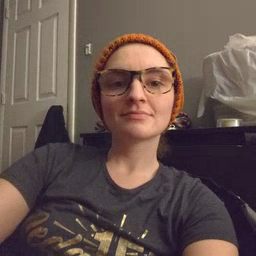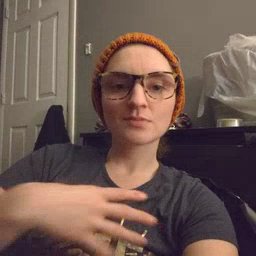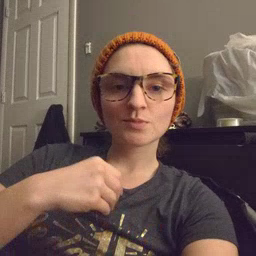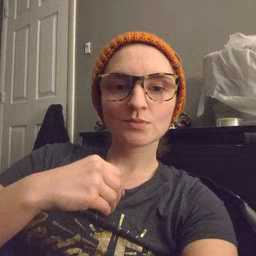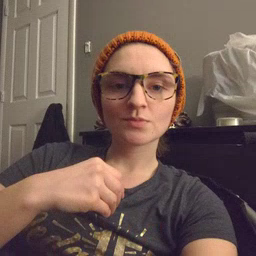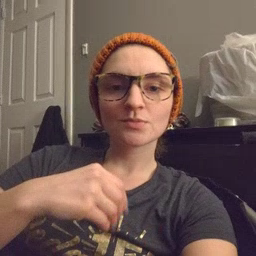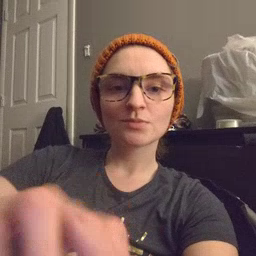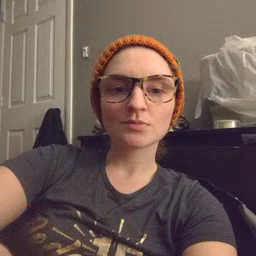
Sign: store